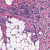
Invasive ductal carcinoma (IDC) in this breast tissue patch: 1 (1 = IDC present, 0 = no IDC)